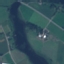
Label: River